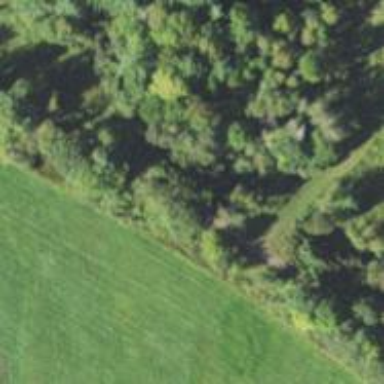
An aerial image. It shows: Abandoned railway service road.